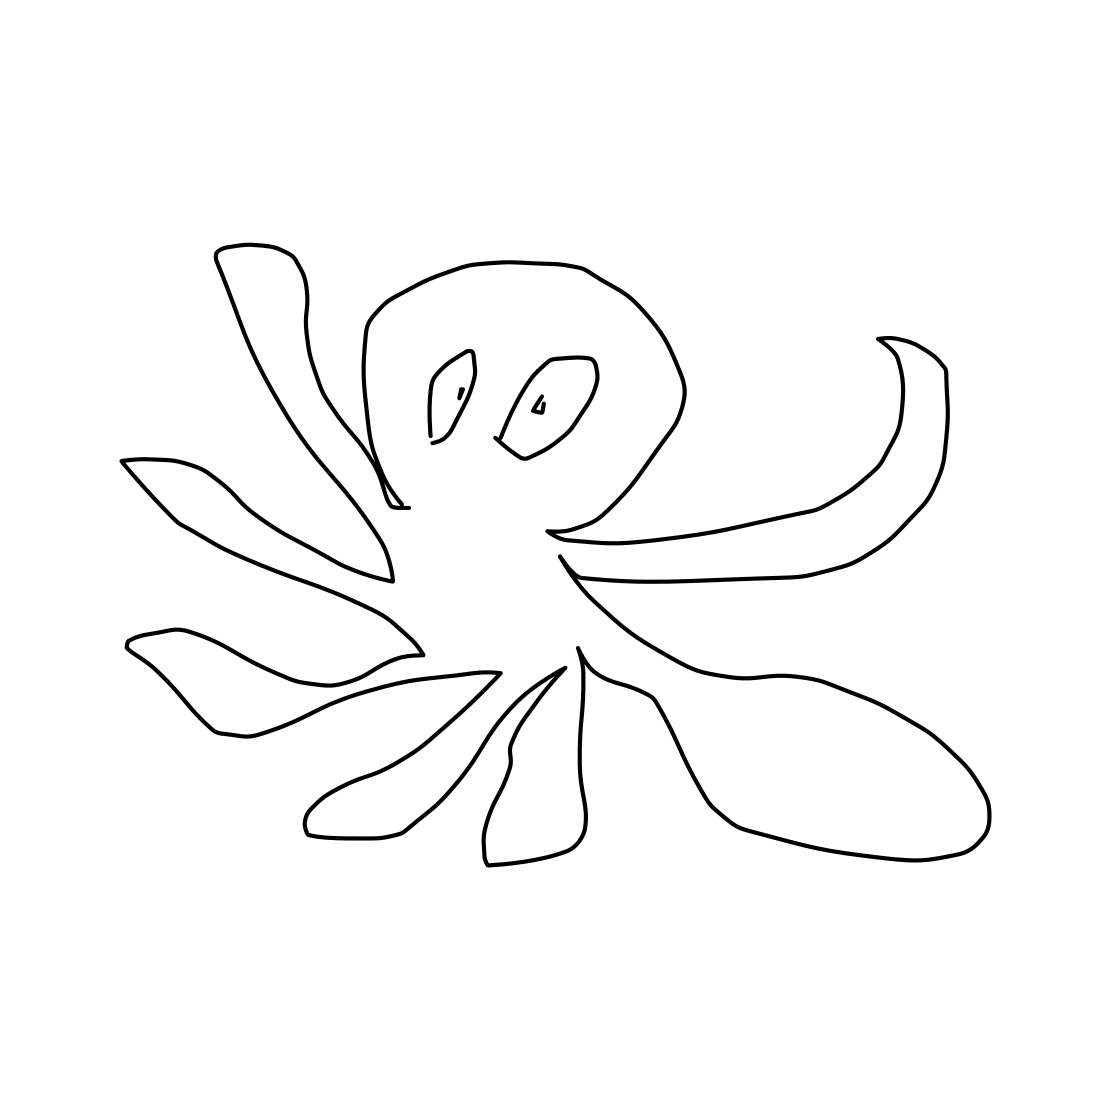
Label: octopus